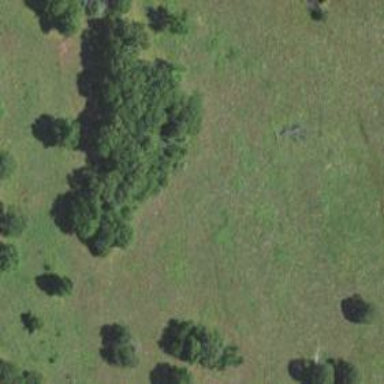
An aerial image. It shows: Beautiful meadow.